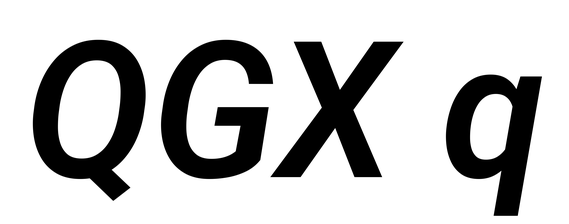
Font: Roboto-Italic_SemiBold_Italic